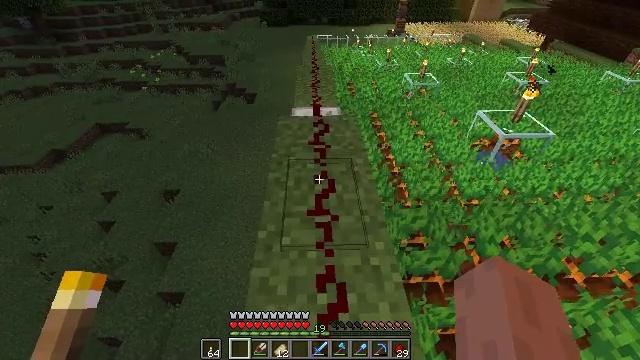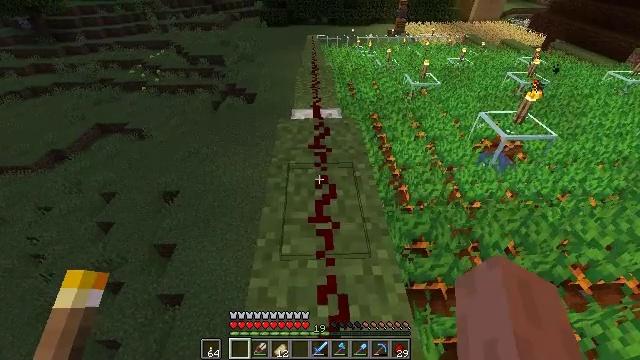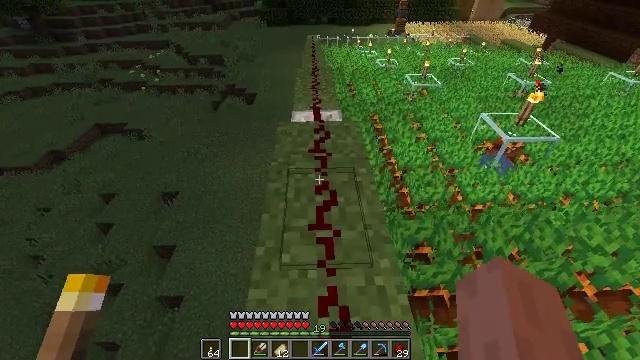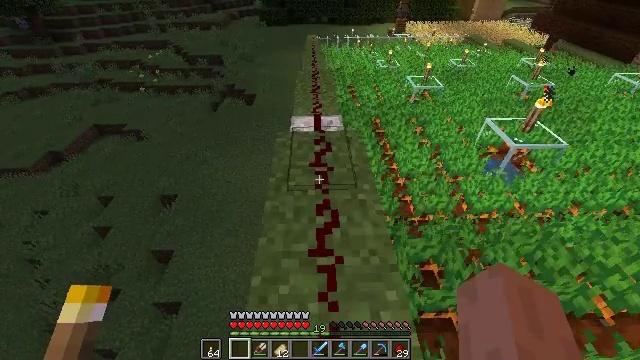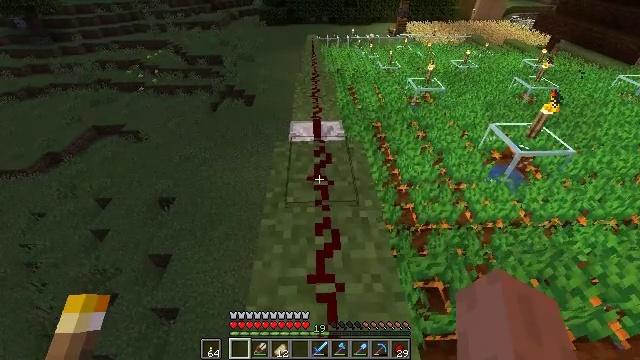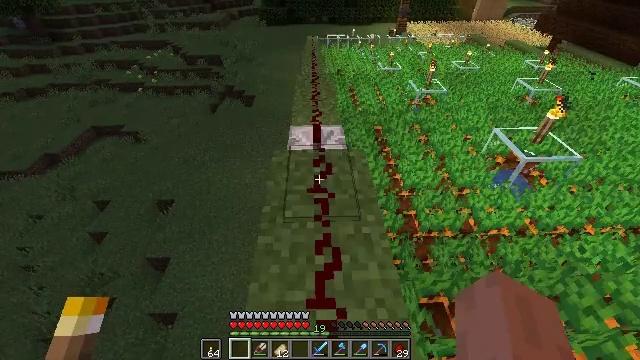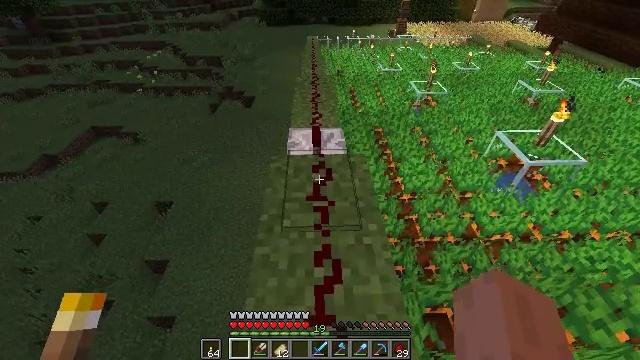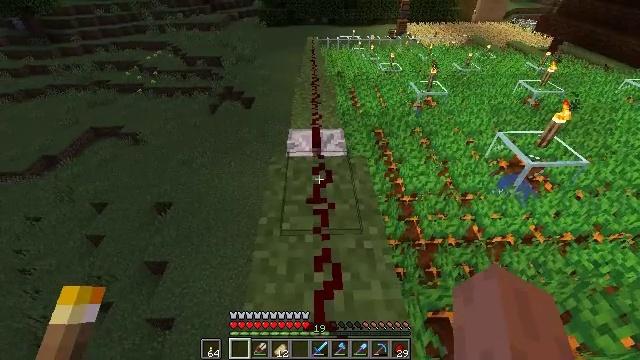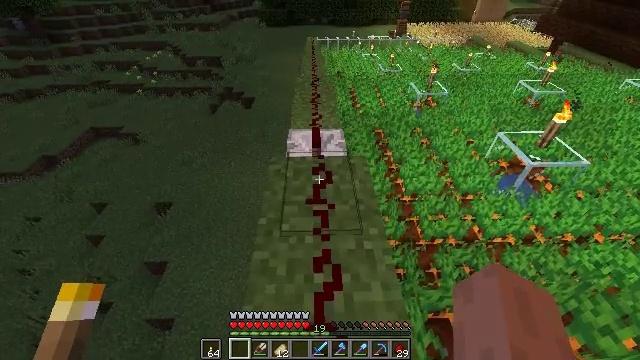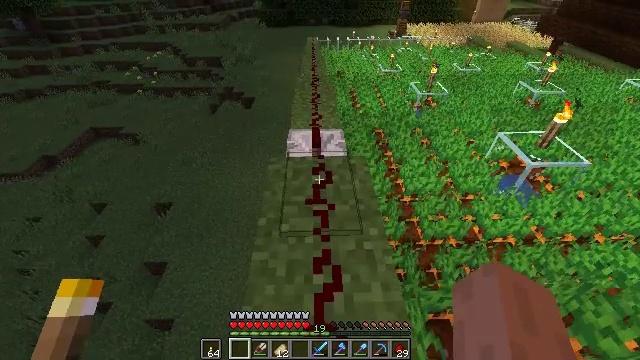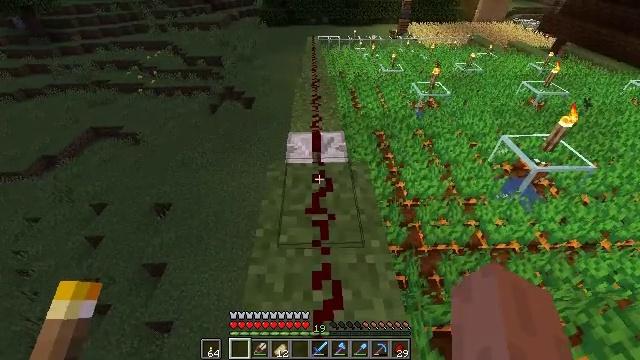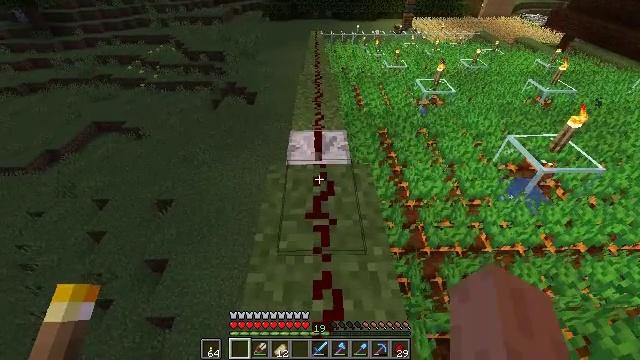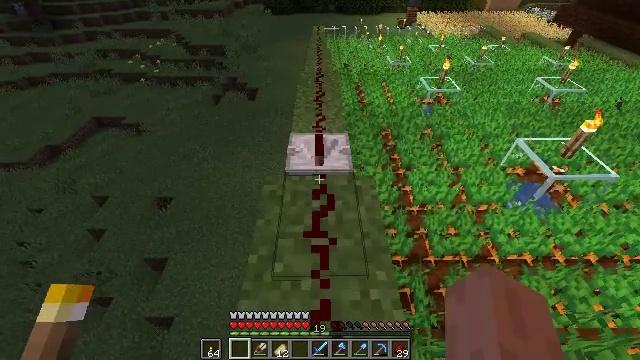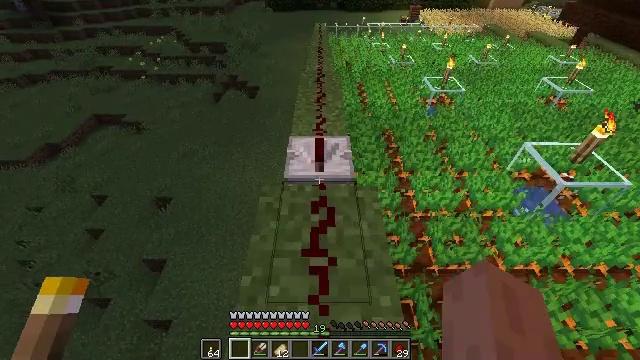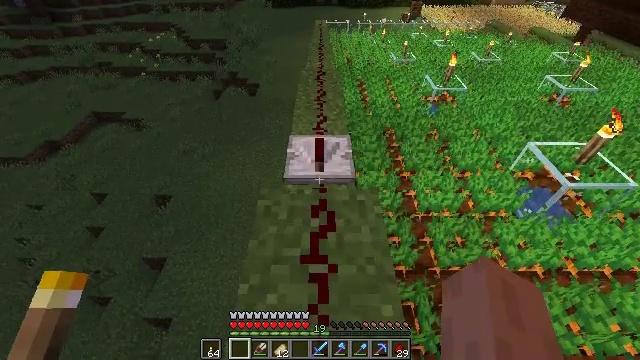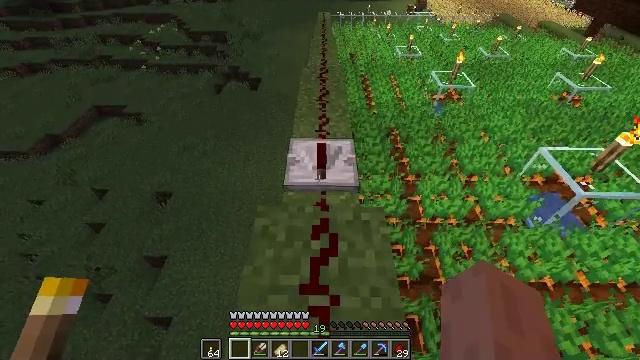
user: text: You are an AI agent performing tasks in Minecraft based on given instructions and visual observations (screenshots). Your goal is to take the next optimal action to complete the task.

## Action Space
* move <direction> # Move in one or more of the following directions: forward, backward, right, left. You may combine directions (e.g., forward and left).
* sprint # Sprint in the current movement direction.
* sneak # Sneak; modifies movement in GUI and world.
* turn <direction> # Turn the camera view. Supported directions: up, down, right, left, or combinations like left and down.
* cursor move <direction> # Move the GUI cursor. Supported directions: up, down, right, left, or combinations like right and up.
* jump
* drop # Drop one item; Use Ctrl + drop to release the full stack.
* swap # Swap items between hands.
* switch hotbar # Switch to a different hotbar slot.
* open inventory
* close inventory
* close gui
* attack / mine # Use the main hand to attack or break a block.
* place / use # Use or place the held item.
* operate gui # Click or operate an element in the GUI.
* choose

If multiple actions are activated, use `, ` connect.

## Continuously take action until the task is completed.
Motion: motion action
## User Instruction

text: Interact with a furnace to make glass.
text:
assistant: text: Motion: move forward
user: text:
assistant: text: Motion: move forward
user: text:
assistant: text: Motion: move forward
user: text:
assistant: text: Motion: move forward
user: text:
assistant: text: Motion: no_op
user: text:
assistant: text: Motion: no_op
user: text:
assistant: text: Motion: no_op
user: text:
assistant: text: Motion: no_op
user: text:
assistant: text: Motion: no_op
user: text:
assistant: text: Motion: move forward
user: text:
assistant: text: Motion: move forward
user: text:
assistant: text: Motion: move forward, turn down
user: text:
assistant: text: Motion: move forward
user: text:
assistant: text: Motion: move forward
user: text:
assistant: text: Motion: move forward, turn down
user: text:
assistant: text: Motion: turn down
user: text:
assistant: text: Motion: turn down
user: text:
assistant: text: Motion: no_op
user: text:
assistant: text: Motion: no_op
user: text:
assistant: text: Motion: no_op
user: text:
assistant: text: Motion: no_op
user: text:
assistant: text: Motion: no_op
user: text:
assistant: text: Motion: turn down
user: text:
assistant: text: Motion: no_op
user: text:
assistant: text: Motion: turn right
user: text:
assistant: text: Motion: turn right and up
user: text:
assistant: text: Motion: turn right and up
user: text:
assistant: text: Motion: turn right and up
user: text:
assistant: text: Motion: turn right
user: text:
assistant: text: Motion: turn right